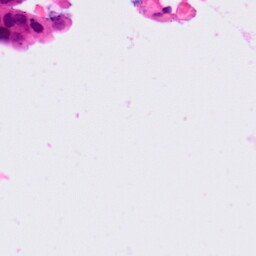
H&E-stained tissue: Lung